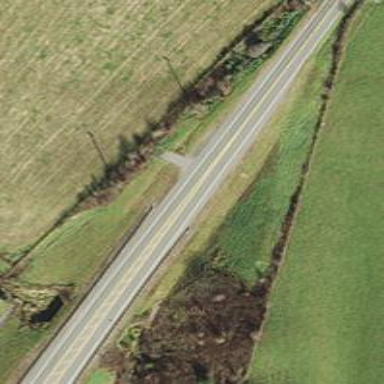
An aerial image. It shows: Primary highway.